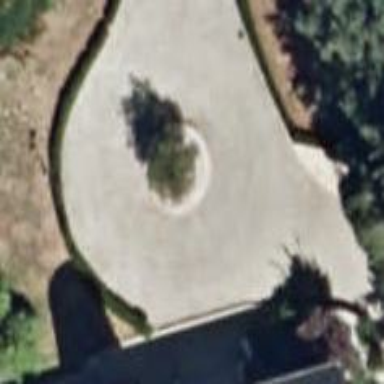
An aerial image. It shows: Mini roundabout on the road.